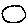
Label: circle